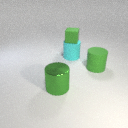
large green rubber cylinder in front of large cyan rubber cylinder